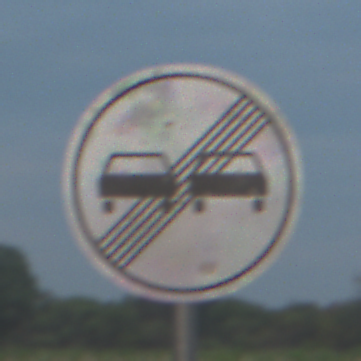
Verkehrszeichen: EndeUeberholverbot
Umgebung: Outdoor, Nature
Tageszeit: SunriseSunset
Wetter: PartlyCloudy
Licht: Natural
Jahreszeit: NotSpecified
Kontrast: LowContrast